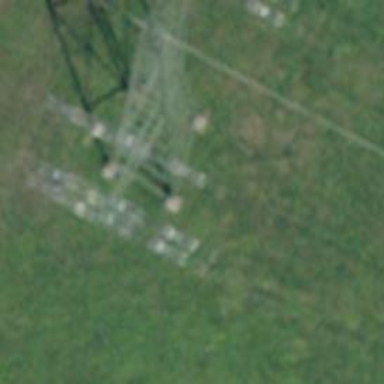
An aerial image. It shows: Power tower.